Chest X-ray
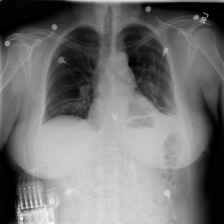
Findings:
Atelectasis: negative
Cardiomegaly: negative
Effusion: positive
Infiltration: negative
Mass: negative
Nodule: negative
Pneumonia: negative
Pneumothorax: positive
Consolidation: negative
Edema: negative
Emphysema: negative
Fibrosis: negative
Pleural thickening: negative
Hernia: negative